Question: Is there any way to access the custom properties, from a groovy script?
Please check image, custom properties shown left bottom corner which are properties.

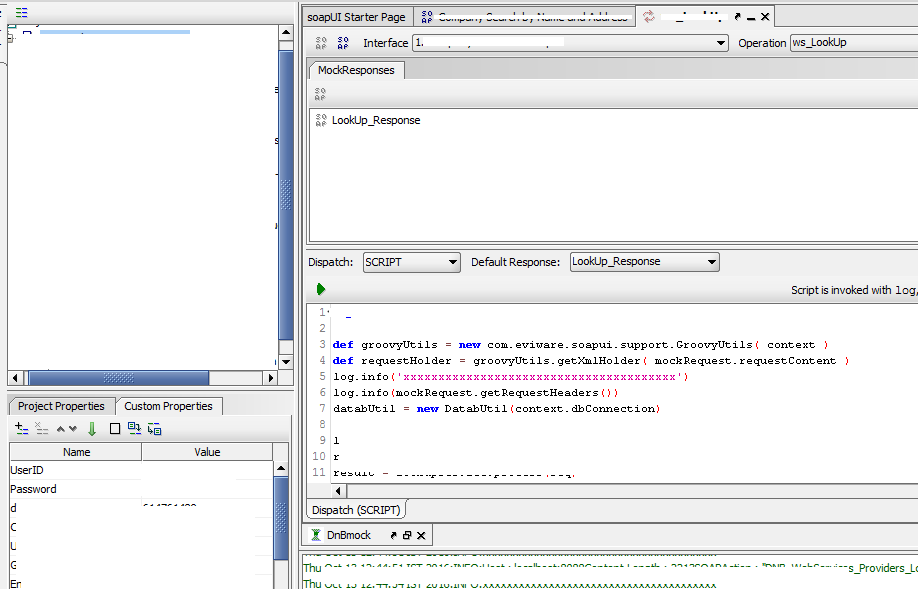
Answer: To access a custom property from inside the itself you can use the <URL> as follows:
From the SOAPUI documentation:
> #MockService# - references a MockService property in the containing MockService
So this can do the trick:
'''
context.expand('${#MockService#YourPropertyName}')
'''
For you specific case:
'''
def userId = context.expand('${#MockService#UserID}')
def password = context.expand('${#MockService#Password}')
'''